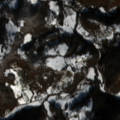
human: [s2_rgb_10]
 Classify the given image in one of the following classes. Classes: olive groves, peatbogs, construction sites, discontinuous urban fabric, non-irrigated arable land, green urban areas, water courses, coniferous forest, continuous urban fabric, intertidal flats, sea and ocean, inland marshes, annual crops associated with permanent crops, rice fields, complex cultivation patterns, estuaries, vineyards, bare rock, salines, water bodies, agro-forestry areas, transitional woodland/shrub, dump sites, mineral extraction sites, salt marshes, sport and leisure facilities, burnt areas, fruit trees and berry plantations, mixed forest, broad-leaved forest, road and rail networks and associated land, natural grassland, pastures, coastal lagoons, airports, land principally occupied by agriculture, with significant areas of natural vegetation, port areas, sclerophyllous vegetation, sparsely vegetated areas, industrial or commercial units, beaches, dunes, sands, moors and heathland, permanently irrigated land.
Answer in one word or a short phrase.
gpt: land principally occupied by agriculture, with significant areas of natural vegetation, broad-leaved forest